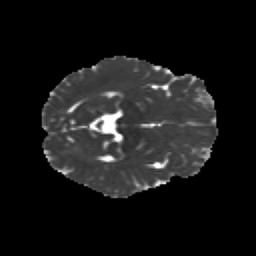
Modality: MD
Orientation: axial
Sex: male
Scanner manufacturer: siemens
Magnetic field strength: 3 T
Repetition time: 5 s
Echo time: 0.071 s